Question: I'm using NHiberante & MVC 4 and in my View I've this:
'''
<div class="editor-field">@Html.EditorFor(model => model.NumOfTransporters)</div>
'''
I want to validate this field against a minvlaue. So the editor field accepts only numbers between 1 and higher.
As von v. said, I used:
'''
[Range(1, int.MaxValue)]
public int NumOfTransporters { get; set; }
'''
But still not working:

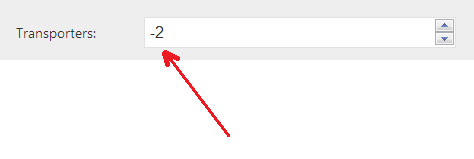
Answer: Use data annotation, you can use the Range attribute to specify the min value and then just set the max allowable value.
'''
// in this example you set 100 as the min. value
// and virtually say there's no max value
[Range(100, int.MaxValue)]
public int NumOfTransporters {get;set;}
'''
:
> So the editor field accepts only numbers between 1 and 100.
Then do it like this
'''
[Range(1, 100)]
public int NumOfTransporters {get;set;}
'''
And if you want this validation to kick in on the client-side, make sure you have reference to the ff:
'''
<script type="text/javascript" src="~/Scripts/jquery.validate.min.js"/>
<script type="text/javascript" src="~/Scripts/jquery.validate.unobtrusive.min.js"/>
'''